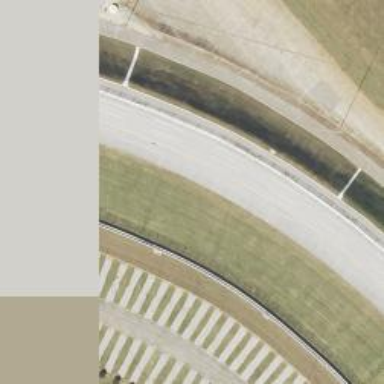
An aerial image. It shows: Raceway for motor sports.